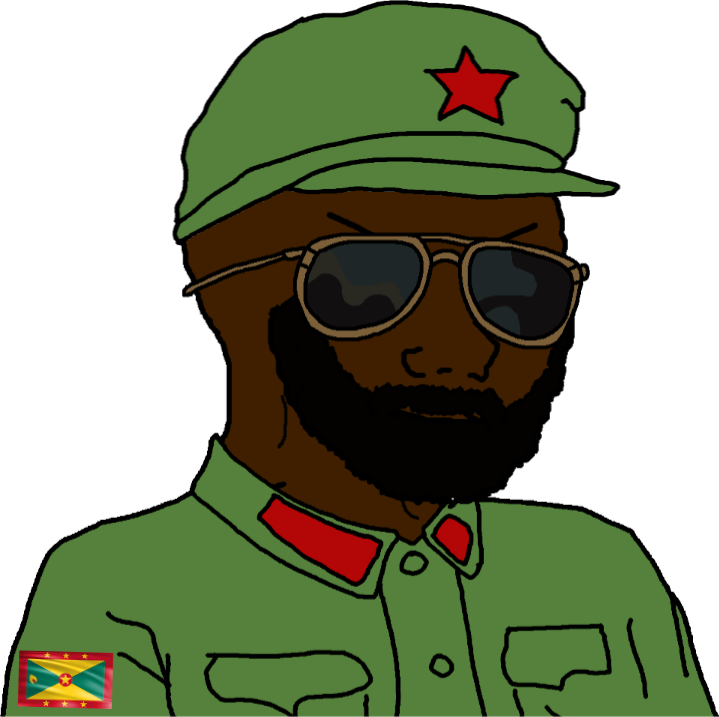
Label: 5_Blackjak